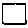
Label: square